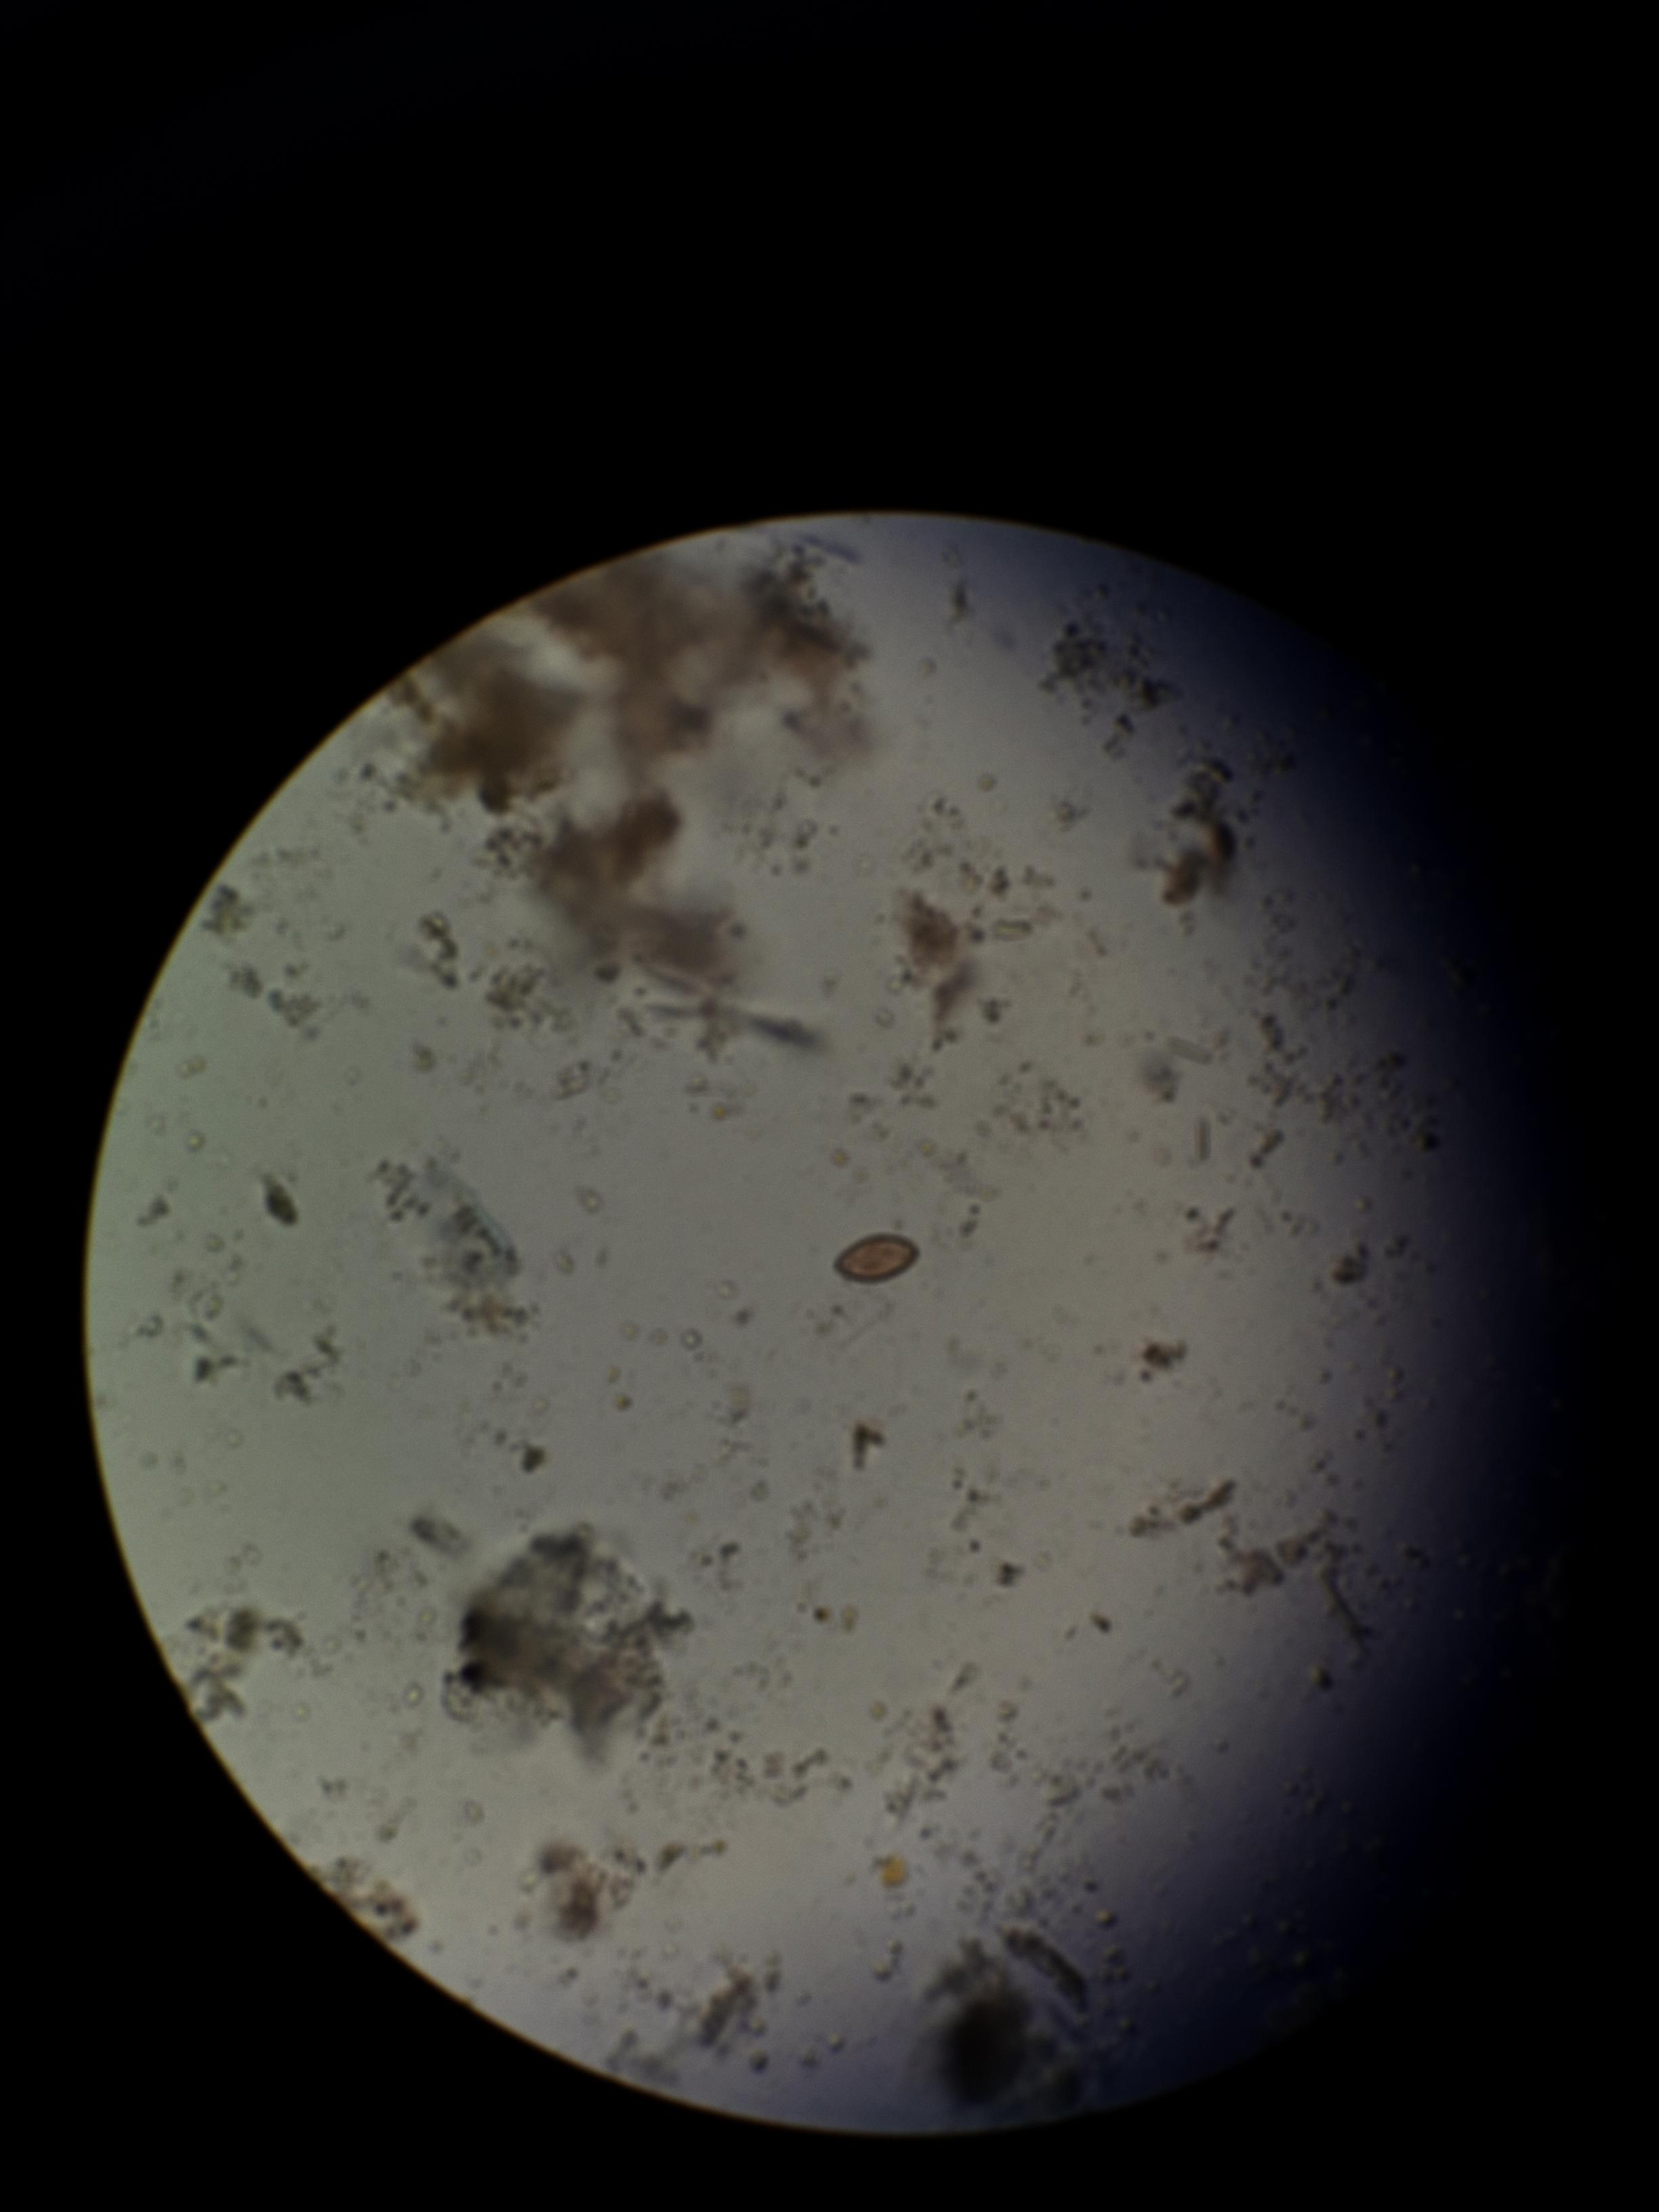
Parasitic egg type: Opisthorchis viverrine